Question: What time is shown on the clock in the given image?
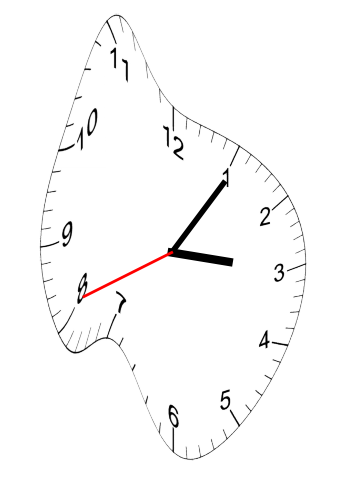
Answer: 03:05:41